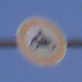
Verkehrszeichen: VerbotKraftraeder
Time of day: SunriseSunset
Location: Outdoor (Nature)
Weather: Clear
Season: NotSpecified
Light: Natural